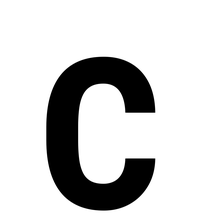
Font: Roboto_Condensed_Medium